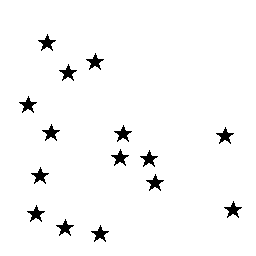
Squares: 0
Triangles: 0
Stars: 15
Total shapes: 15